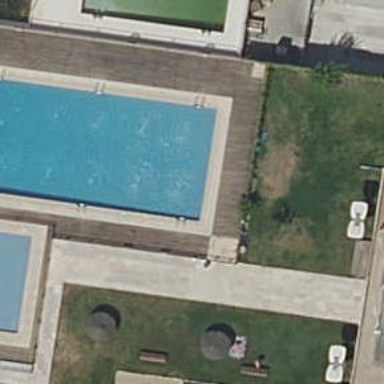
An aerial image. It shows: Swimming pool located in leisure land.